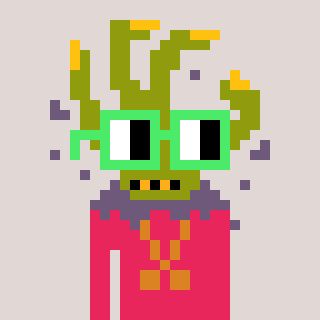
a pixel art character with square light green glasses, a zombie-hand-shaped head and a redpinkish-colored body on a warm background